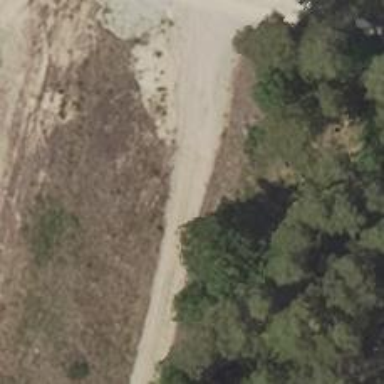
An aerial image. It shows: Sandy track road with grade3 tracktype.